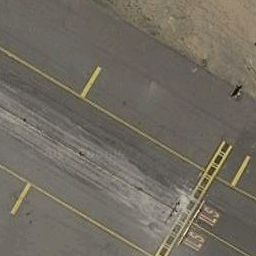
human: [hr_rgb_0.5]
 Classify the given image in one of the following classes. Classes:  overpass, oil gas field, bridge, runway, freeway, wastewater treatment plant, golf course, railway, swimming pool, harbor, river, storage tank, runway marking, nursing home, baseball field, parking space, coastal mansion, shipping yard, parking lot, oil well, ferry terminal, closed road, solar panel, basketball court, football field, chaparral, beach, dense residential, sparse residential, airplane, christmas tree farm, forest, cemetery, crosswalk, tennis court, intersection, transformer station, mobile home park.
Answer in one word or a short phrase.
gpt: runway marking